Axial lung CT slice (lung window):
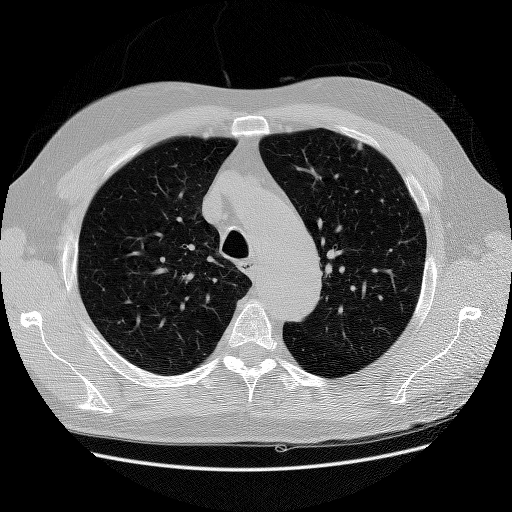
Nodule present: no